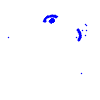
Particle: electron